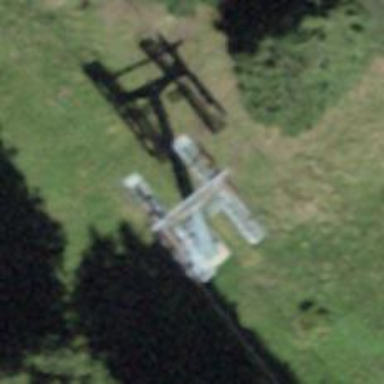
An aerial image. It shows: Pylon for aerialway.